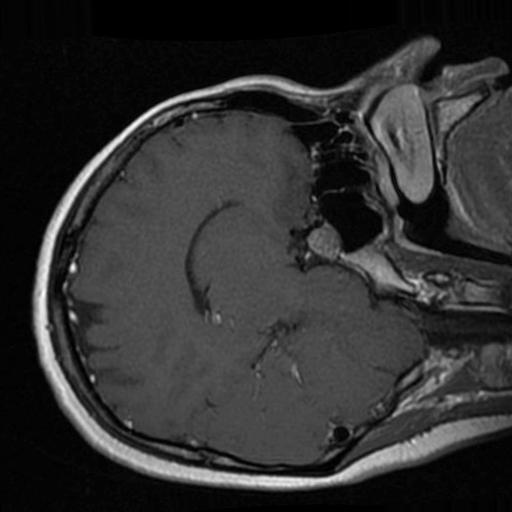
Label: brain_tumor